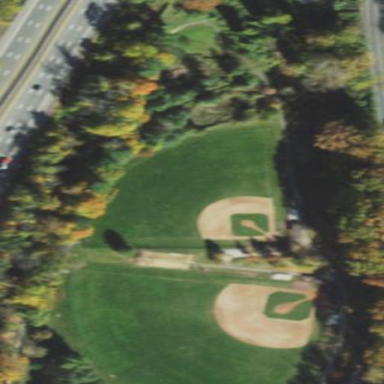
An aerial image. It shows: Baseball pitch for leisure land.